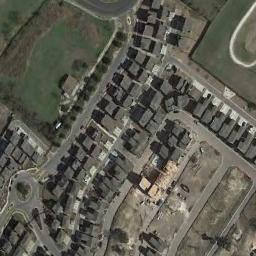
Label: residential